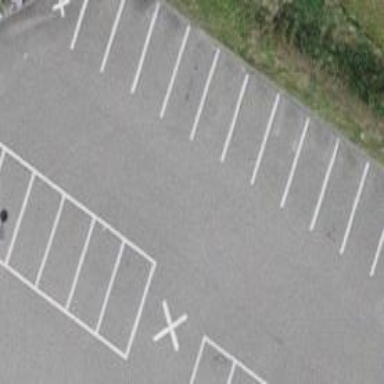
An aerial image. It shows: Parking aisle designated as service road.